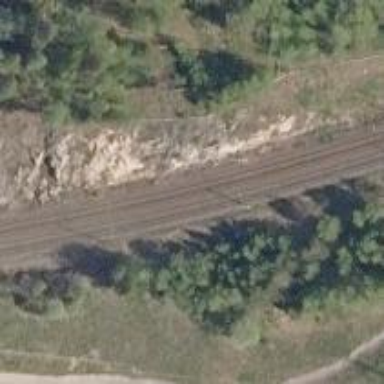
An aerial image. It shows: Railway signal supported by catenary mast.